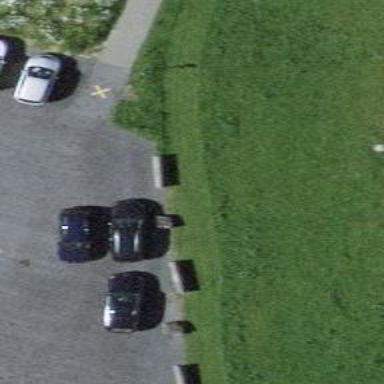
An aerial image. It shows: Parking aisle designated as service road.